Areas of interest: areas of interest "Jinhua Genyuan Logistics Co., Ltd."
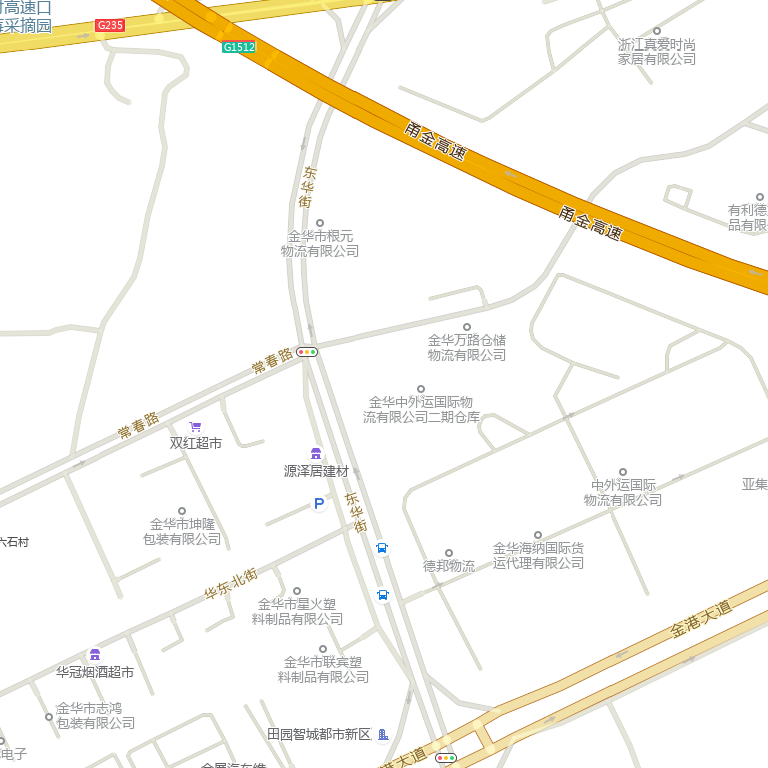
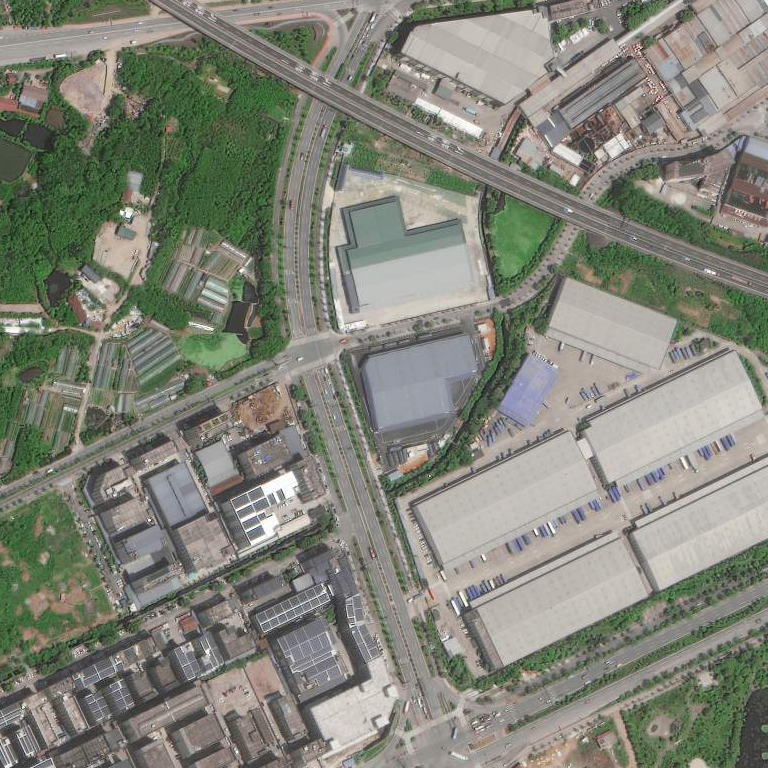